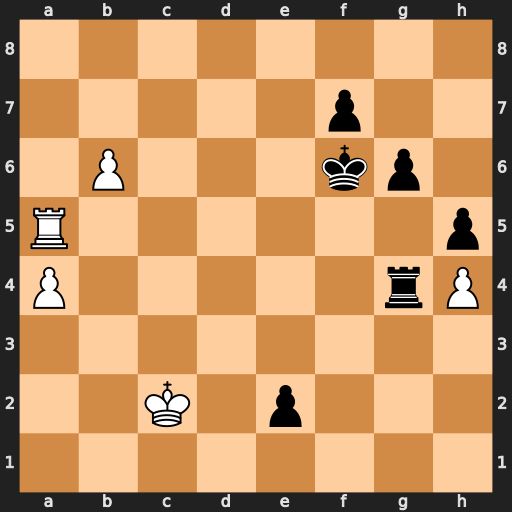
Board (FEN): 8/5p2/1P3kp1/R6p/P5rP/8/2K1p3/8
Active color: w
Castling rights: -
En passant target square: -
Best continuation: Kd2 Rb4 Rb5 e1=Q+ Kxe1 Rxa4 b7